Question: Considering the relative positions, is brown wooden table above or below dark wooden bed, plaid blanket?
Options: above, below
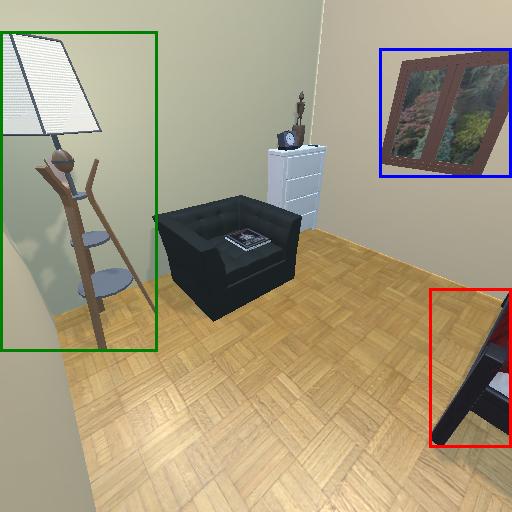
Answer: above